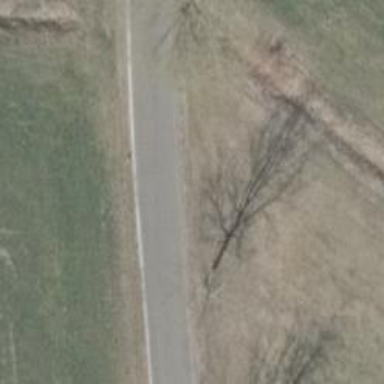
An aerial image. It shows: Tertiary road with asphalt surface.